Question: The form data is being sent to my table correctly but is not being sorted correctly. Here is what it looks like:

name, email, and message should all have the same ID and stay in the same row. How do I fix this?
code:
'''
$link = mysql_connect(DB_HOST, DB_USER, DB_PASSWORD);
if (!$link) {
die('Could not connect: ' . mysql_error());
}
$db_selected = mysql_select_db(DB_NAME, $link);
if (!$db_selected) {
die('Can't use ' . DB_NAME . ': ' . mysql_error());
}
$name = $_POST['name'];
$sql = "INSERT INTO form (name) VALUES ('$name')";
if (!mysql_query($sql)) {
die('Error: ' . mysql_error());
}
$email = $_POST['email'];
$sql = "INSERT INTO form (email) VALUES ('$email')";
if (!mysql_query($sql)) {
die('Error: ' . mysql_error());
}
$messgae = $_POST['message'];
$sql = "INSERT INTO form (message) VALUES ('$message')";
if (!mysql_query($sql)) {
die('Error: ' . mysql_error());
}
'''
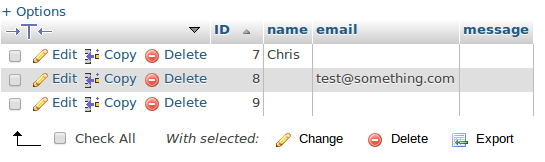
Answer: If you are saving multiple records at a time to the database, the one you save first gets added first to the table . So arrange the name 1st key in the name attributes to have the records saved in order of precedence.
Edit- code as needed
'''
$link = mysql_connect(DB_HOST, DB_USER, DB_PASSWORD);
if (!$link) {
die('Could not connect: ' . mysql_error());
}
$db_selected = mysql_select_db(DB_NAME, $link);
if (!$db_selected) {
die('Can't use ' . DB_NAME . ': ' . mysql_error());
}
$name = $_POST['name'];
$email = $_POST['email'];
$message = $_POST['message'];
$sql = "INSERT INTO form (name,email,message) VALUES ('$name','$email','$message')";
if (!mysql_query($sql)) {
die('Error: ' . mysql_error());
}
'''